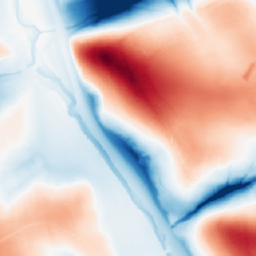
Category: classical
Decomposition family: gaussian_anisotropic
Decomposition parameters: sigma_x: 10
sigma_y: 50
Upsampling method: area
Upsampling parameters: scale: 2
Upsampling scale: 2